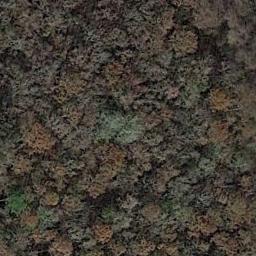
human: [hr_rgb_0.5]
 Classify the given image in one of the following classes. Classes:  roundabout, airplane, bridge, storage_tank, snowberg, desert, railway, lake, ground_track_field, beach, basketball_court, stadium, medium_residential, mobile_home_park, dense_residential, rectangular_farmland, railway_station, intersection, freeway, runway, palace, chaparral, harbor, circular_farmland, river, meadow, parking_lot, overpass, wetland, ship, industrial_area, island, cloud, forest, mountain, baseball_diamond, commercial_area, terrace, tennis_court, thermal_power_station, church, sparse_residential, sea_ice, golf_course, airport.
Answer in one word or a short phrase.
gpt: forest